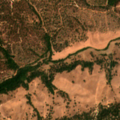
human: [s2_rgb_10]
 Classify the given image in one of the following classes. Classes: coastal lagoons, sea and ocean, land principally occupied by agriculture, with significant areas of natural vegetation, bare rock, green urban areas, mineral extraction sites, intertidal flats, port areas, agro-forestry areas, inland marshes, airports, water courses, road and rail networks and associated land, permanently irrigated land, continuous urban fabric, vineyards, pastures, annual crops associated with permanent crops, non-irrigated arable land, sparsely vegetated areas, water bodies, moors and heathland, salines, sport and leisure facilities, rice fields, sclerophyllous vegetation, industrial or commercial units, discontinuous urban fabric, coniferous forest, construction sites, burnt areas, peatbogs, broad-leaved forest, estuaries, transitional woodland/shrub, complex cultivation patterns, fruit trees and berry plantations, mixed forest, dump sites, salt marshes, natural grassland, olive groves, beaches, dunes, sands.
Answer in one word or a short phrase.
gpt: non-irrigated arable land, pastures, agro-forestry areas, broad-leaved forest, mixed forest, transitional woodland/shrub